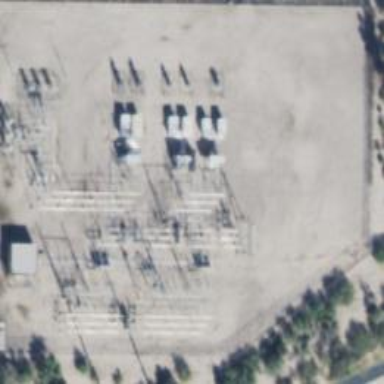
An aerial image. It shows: Switch for power supply.